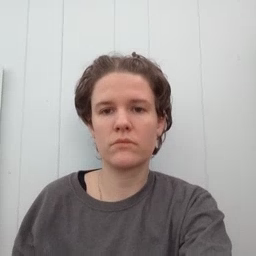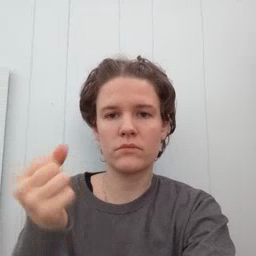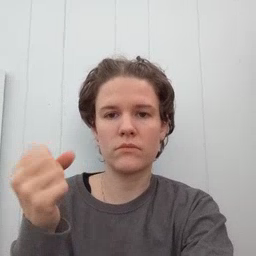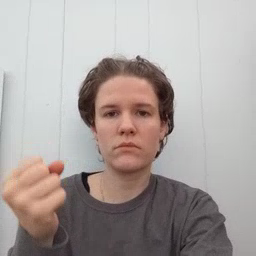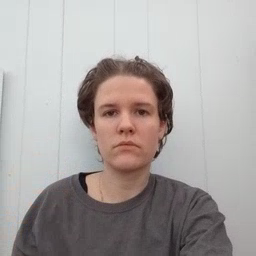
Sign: milk